Question: I have a CSV file containing an n * n distance matrix, and here's a part of view,

I want to use python to edit this CSV, making elements in the diagonal of the matrix replaced by 1,
how should I do?
I am using python 2.7.4 under Windows 8.1 x64.
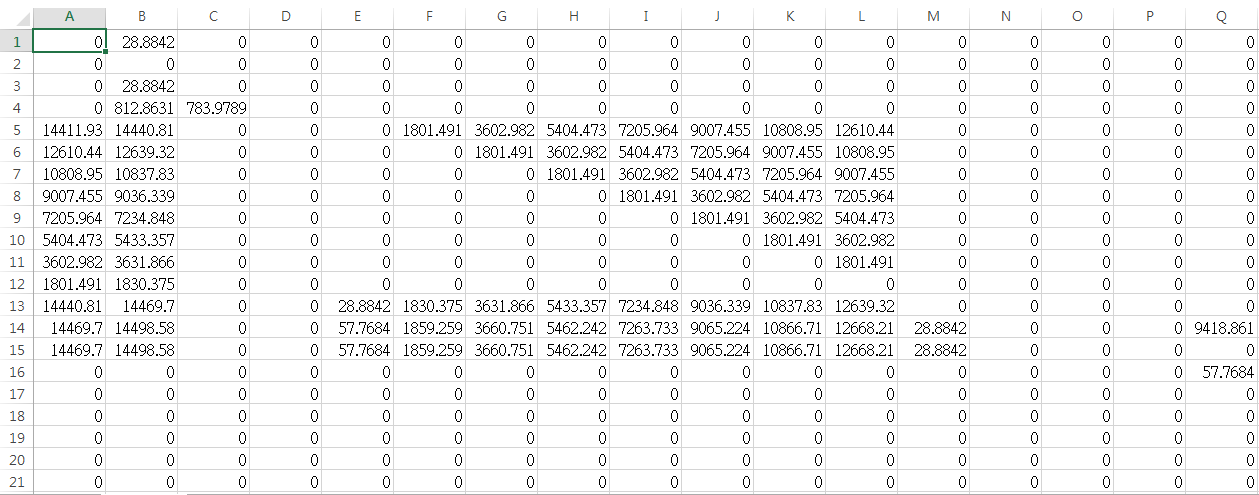
Answer: probably best to create a new csv from the old one. (untested)
'''
import csv
newlines = []
with open('csvfilename.csv', 'rb') as csvfile:
reader = csv.reader(csvfile)
i=0
for row in reader:
newlines.append(row[:i] + [1] + row[i+1:])
i+=1
with open('newcsvfilename.csv','wb') as csvfile:
writer = csv.writer(csvfile)
writer.writerows(newlines)
'''